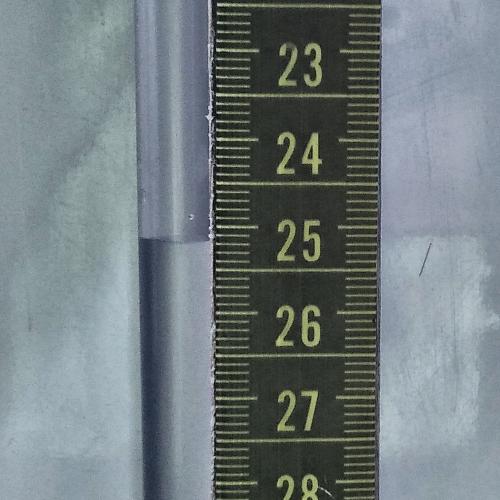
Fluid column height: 25.2 cm